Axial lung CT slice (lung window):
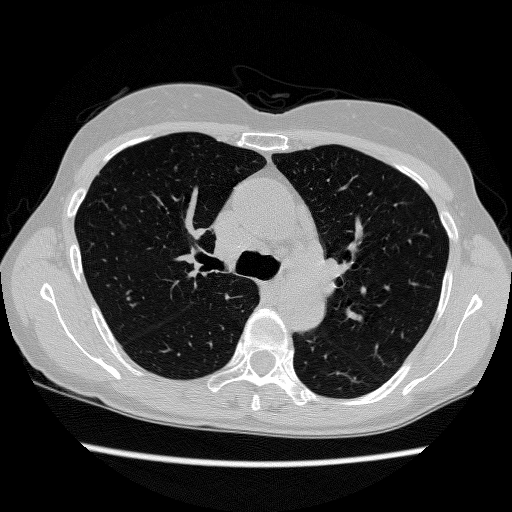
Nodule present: no